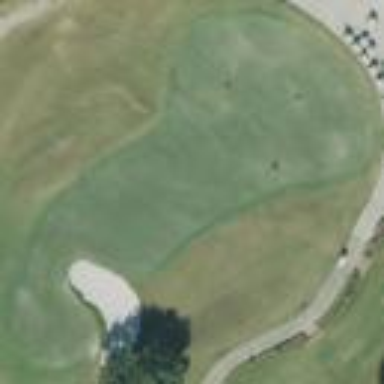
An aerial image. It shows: Golf green.